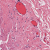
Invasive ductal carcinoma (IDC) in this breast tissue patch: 0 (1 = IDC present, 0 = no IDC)